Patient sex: M
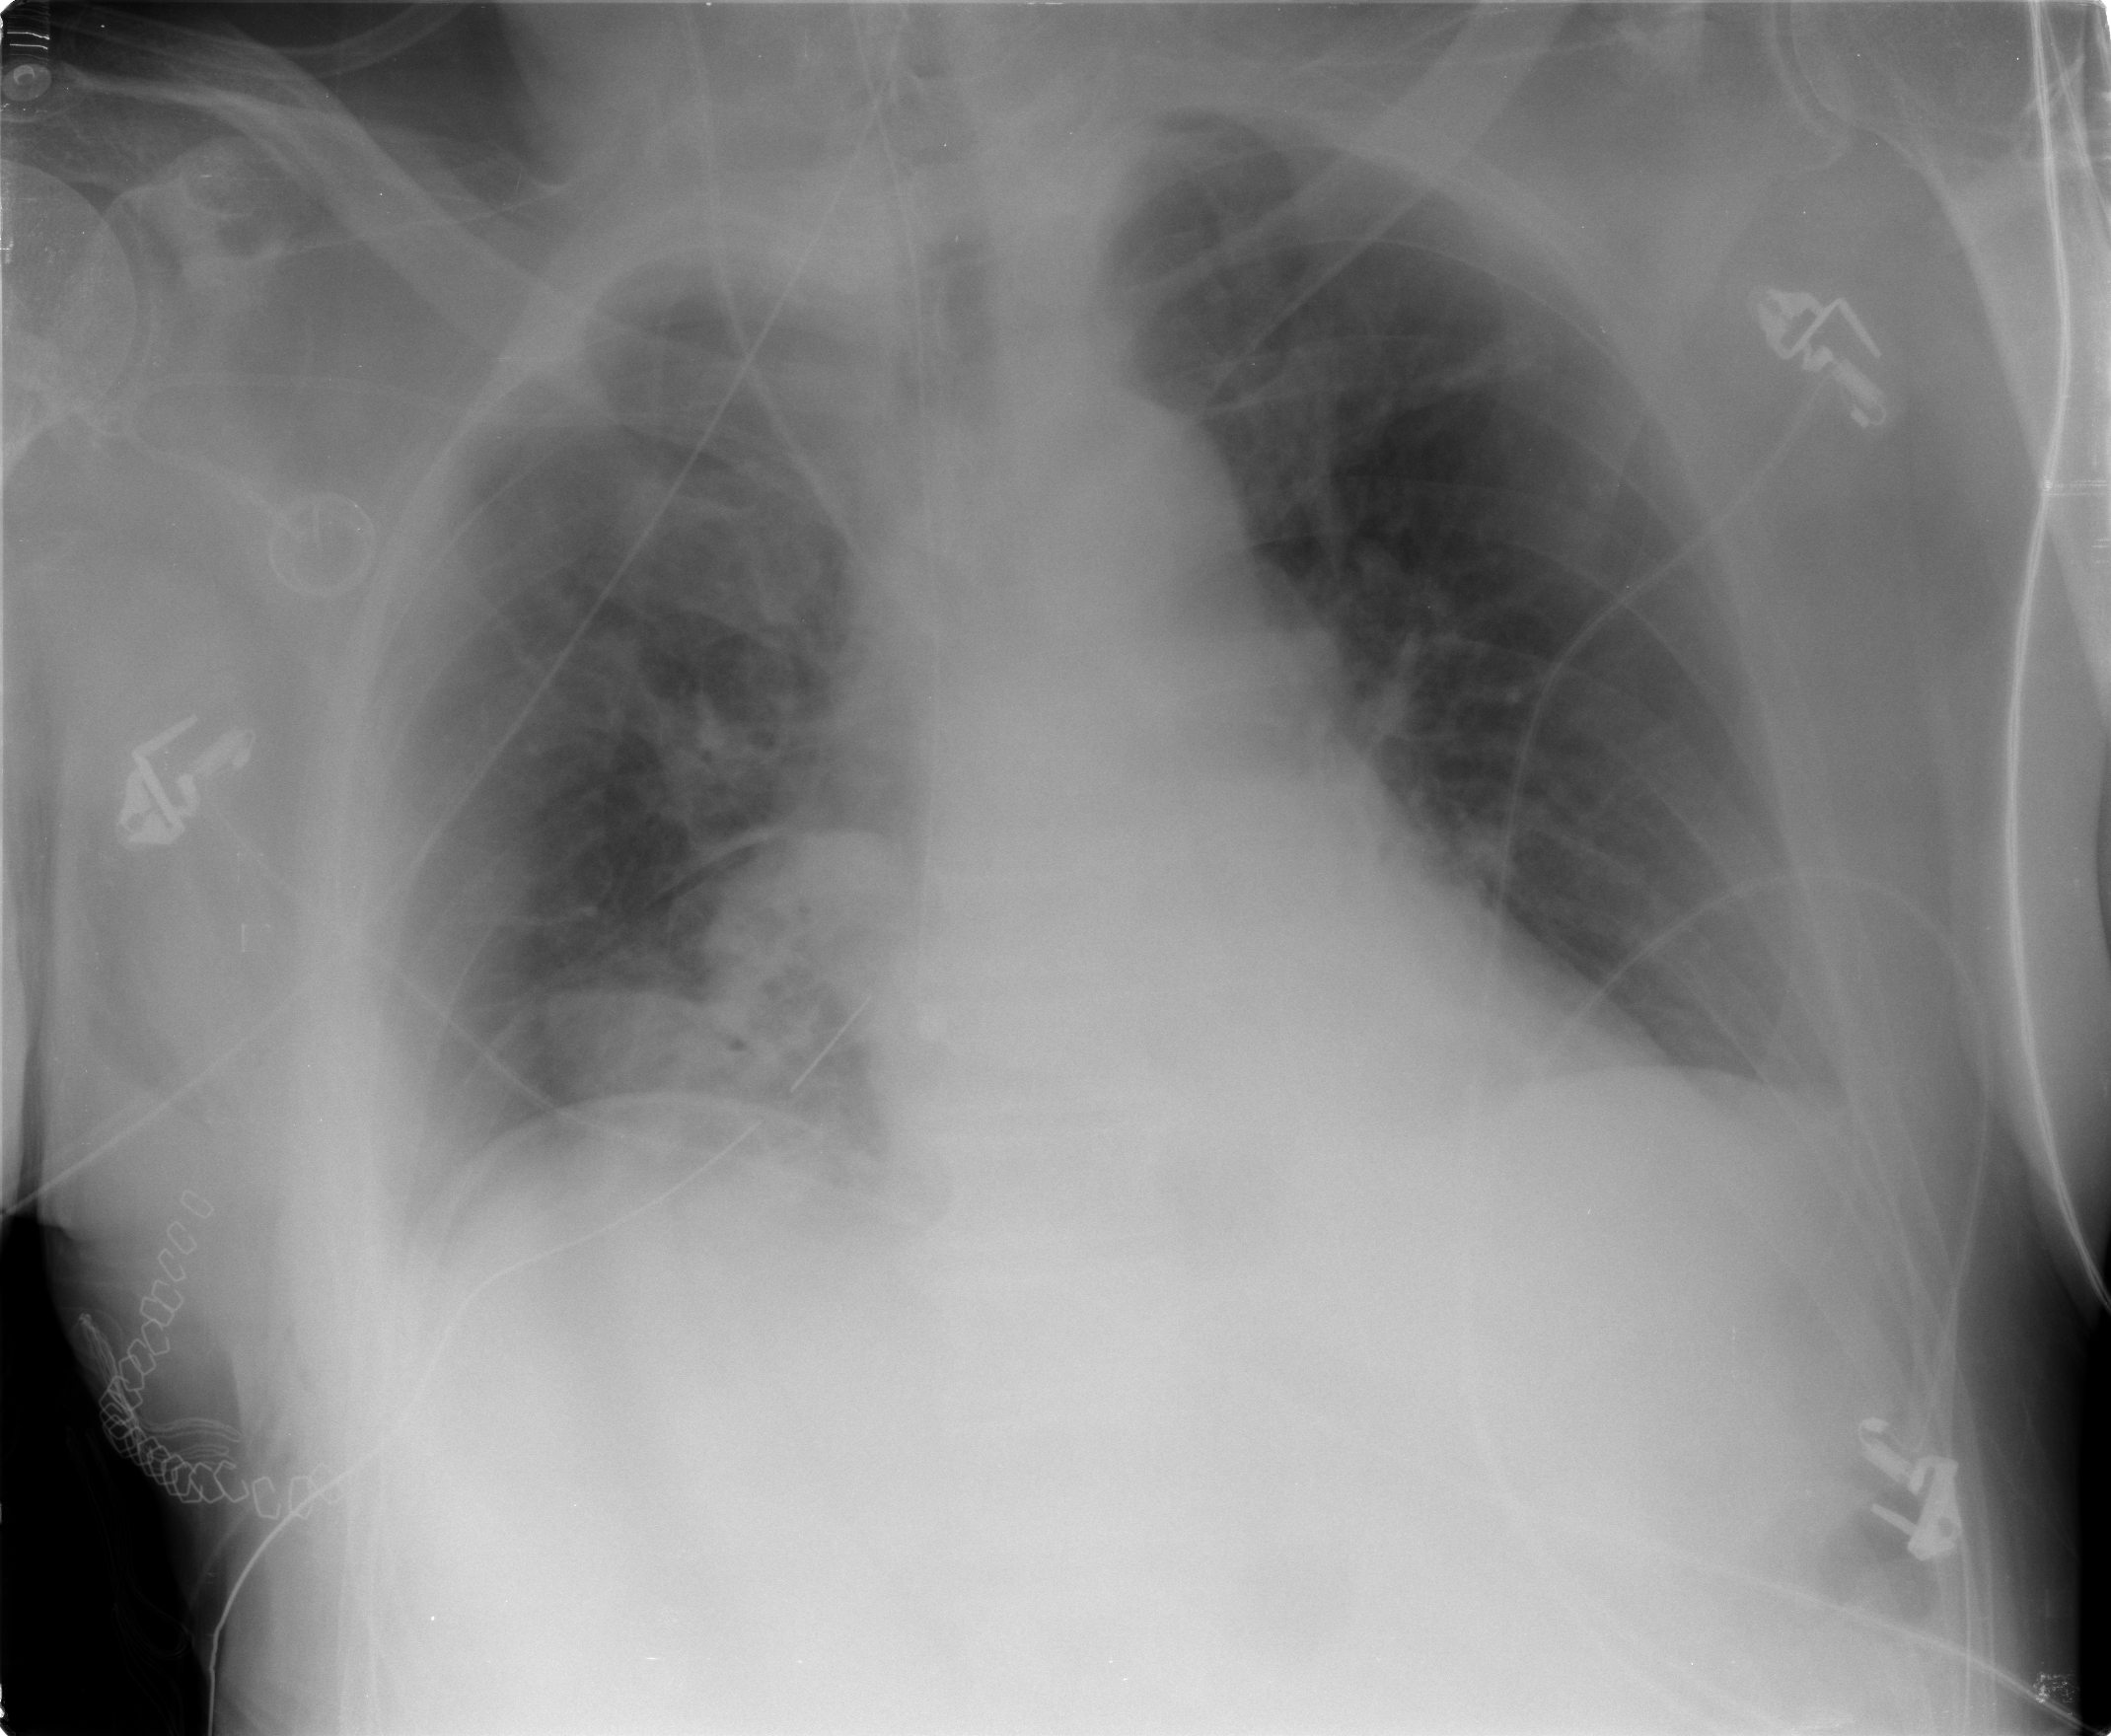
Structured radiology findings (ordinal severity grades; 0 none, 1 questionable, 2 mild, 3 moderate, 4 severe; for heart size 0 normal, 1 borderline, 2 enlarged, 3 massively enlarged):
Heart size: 0
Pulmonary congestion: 0
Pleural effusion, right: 1
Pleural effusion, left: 0
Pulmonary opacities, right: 2
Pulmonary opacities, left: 0
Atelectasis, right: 2
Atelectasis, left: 0